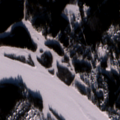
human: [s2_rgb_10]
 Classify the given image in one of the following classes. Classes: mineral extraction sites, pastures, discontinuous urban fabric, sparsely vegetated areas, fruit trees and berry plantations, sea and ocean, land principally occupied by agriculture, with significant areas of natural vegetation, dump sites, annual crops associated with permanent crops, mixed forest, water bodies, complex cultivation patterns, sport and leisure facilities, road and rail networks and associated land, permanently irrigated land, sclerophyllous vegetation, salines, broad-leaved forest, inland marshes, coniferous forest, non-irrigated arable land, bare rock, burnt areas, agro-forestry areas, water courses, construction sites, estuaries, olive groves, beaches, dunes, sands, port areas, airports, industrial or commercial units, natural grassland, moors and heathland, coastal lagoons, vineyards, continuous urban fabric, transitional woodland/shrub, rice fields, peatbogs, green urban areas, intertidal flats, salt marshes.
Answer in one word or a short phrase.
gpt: discontinuous urban fabric, broad-leaved forest, coniferous forest, mixed forest, water courses